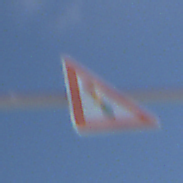
Verkehrszeichen: Lichtzeichenanlage
Umgebung: Outdoor, Nature
Tageszeit: MorningAfternoon
Wetter: PartlyCloudy
Licht: Natural
Jahreszeit: Winter
Kontrast: HighContrast